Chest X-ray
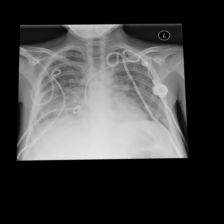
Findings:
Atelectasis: positive
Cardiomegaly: negative
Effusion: negative
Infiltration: negative
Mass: negative
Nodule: negative
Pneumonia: negative
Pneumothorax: negative
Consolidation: positive
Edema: negative
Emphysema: negative
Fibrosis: negative
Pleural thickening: negative
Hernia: negative